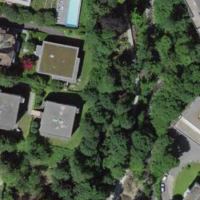
EUNIS habitat code: 55
Species observed at this site:
Allium ursinum
Lamium galeobdolon
Aesculus hippocastanum
Symphoricarpos albus
Hedera helix
Corylus avellana